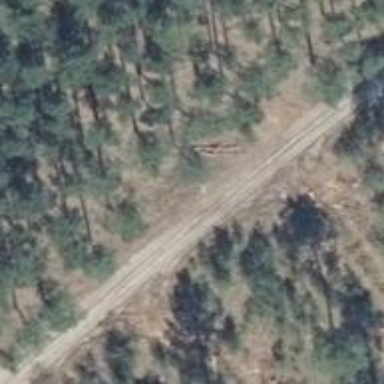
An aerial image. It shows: Dirt track road with grade 4 tracktype.